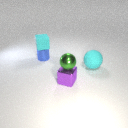
small purple metal cube in front of large cyan rubber sphere